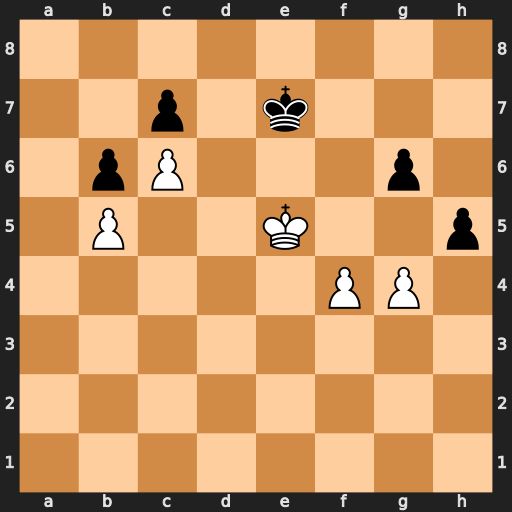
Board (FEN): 8/2p1k3/1pP3p1/1P2K2p/5PP1/8/8/8
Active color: w
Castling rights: -
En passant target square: -
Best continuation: gxh5 gxh5 Kf5 h4 Kg4 Ke6 Kxh4